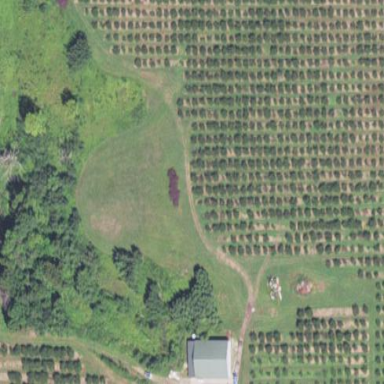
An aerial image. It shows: Orchard.